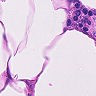
Metastatic tissue present: no